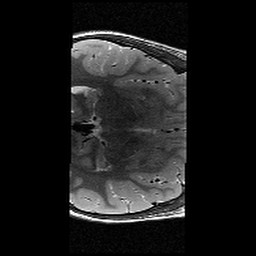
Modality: T2w
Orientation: axial
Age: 11
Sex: female
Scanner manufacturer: siemens
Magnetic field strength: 3 T
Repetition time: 9.23 s
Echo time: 0.067 s